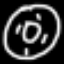
Label: donut